Question: On a github action runner, I run 'npm -g install ajv' successfully, but then the 'ajv' command cannot be found.
This is the github action (simplified for this question):
'''
name: Install ajv
on:
pull_request:
jobs:
install-ajv:
runs-on: ubuntu-latest
steps:
- name: Setup node
uses: actions/setup-node@v3.5.1
- name: Install ajv
run: |
set -x
npm -g --no-fund install ajv
which ajv
'''
This is the result:

The install seems to work, but any attempt to use or access the (globally) installed 'ajv' fails.
I've tried 'sudo' and various other tricks, no luck. This should be working, and it's not. How can I fix this?
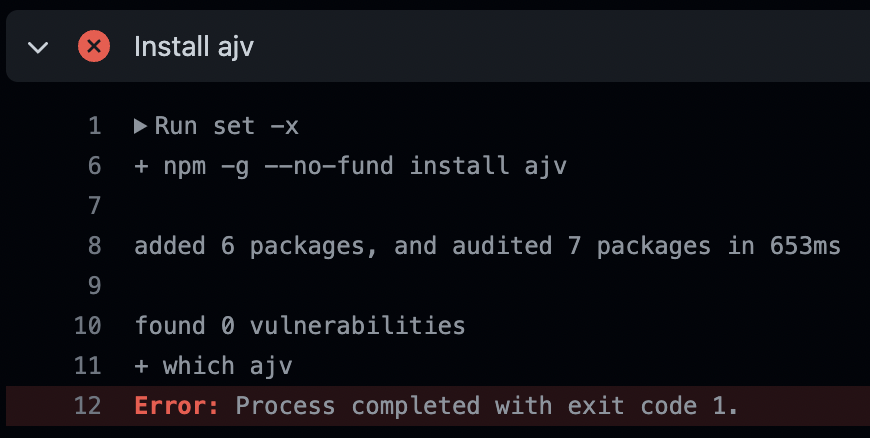
Answer: the 'ajv' package doesn't seem to provide an executable:
'''
jessehouwing abrikoosje ~ $ npm install ajv -g 14:25:53
added 6 packages, and audited 7 packages in 469ms
1 package is looking for funding
run 'npm fund' for details
found 0 vulnerabilities
jessehouwing abrikoosje ~ $ ajv 14:25:56
Command 'ajv' not found, did you mean:
command 'aj5' from deb aspectj (1.9.2-2)
command 'aj' from deb aspectj (1.9.2-2)
command 'ajc' from deb aspectj (1.9.2-2)
Try: sudo apt install <deb name>
jessehouwing abrikoosje ~ NOTFOUND $ npx ajx 14:25:58
npm ERR! could not determine executable to run
npm ERR! A complete log of this run can be found in:
npm ERR! /home/jessehouwing/.npm/_logs/2022-10-27T12_26_14_602Z-debug-0.log
'''
It's meant to be used as a library, not as a cli.
Did you mean:
<URL>
'''
jessehouwing abrikoosje ~ $ npm install ajv-cli -g 14:29:27
added 27 packages, and audited 28 packages in 2s
3 packages are looking for funding
run 'npm fund' for details
found 0 vulnerabilities
jessehouwing abrikoosje ~ $ ajv 14:29:38
error: parameter -s is required
error: parameter -d is required
usage:
validate: ajv [validate] -s schema[.json] -d data[.json]
compile: ajv compile -s schema[.json]
migrate: ajv migrate -s schema[.json] -o migrated_schema.json
test: ajv test -s schema[.json] -d data[.json] --[in]valid
help: ajv help
ajv help <command>
jessehouwing abrikoosje ~ USAGE $
'''